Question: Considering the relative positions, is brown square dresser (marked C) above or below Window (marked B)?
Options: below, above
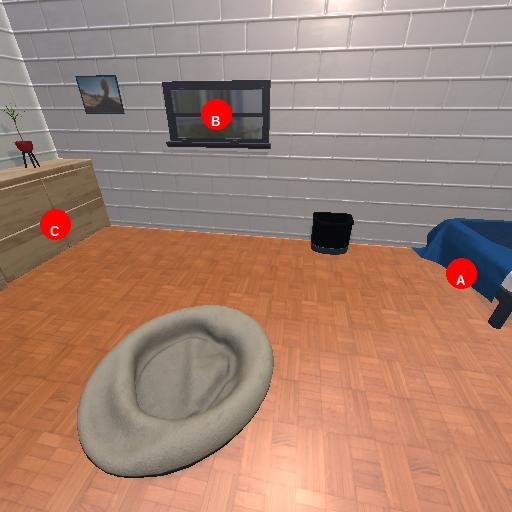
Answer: below